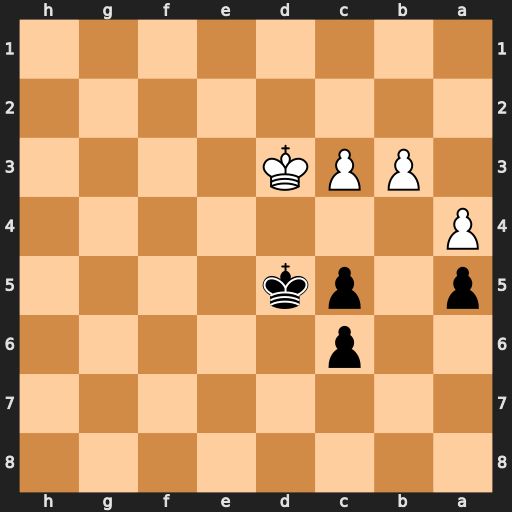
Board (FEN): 8/8/2p5/p1pk4/P7/1PPK4/8/8
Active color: b
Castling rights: -
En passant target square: -
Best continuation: c4+ bxc4+ Kc5 Kd2 Kxc4